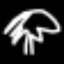
Label: palm tree